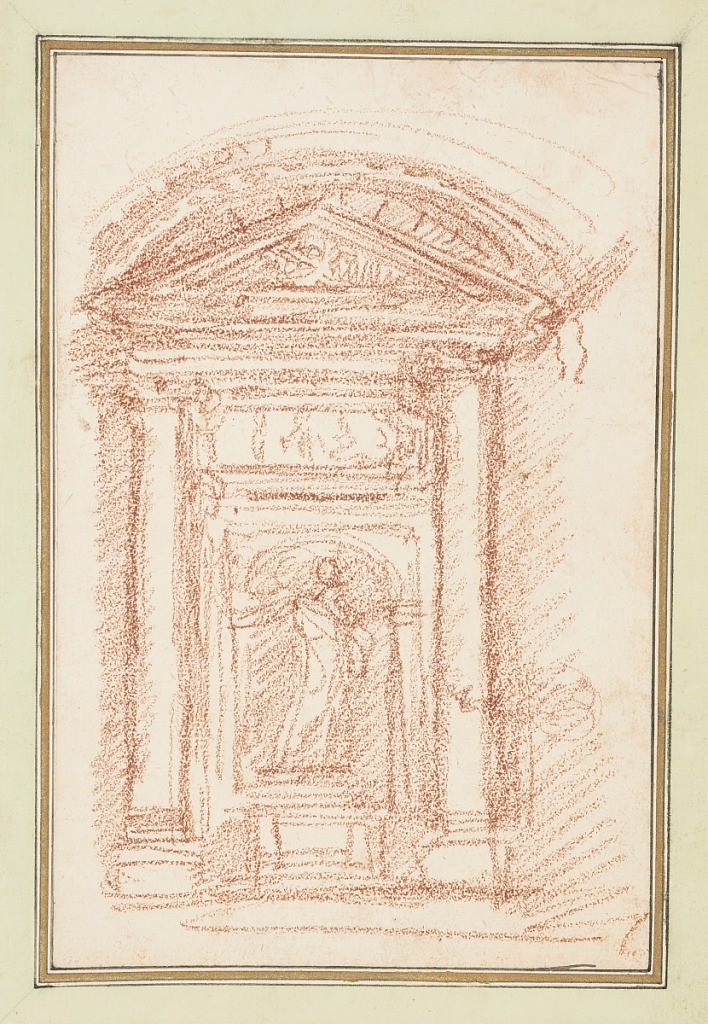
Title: Niche with statue
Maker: Jean-Robert Ango, French, active in Rome 1759 –1770, d. 1773
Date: ca. 1759–70
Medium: Red chalk on paper
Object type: Drawing
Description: Two columns support a pediment with a frieze. Below this is another frieze. Within this structure is a smaller niche that houses a statue.